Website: walmart
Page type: billing-address
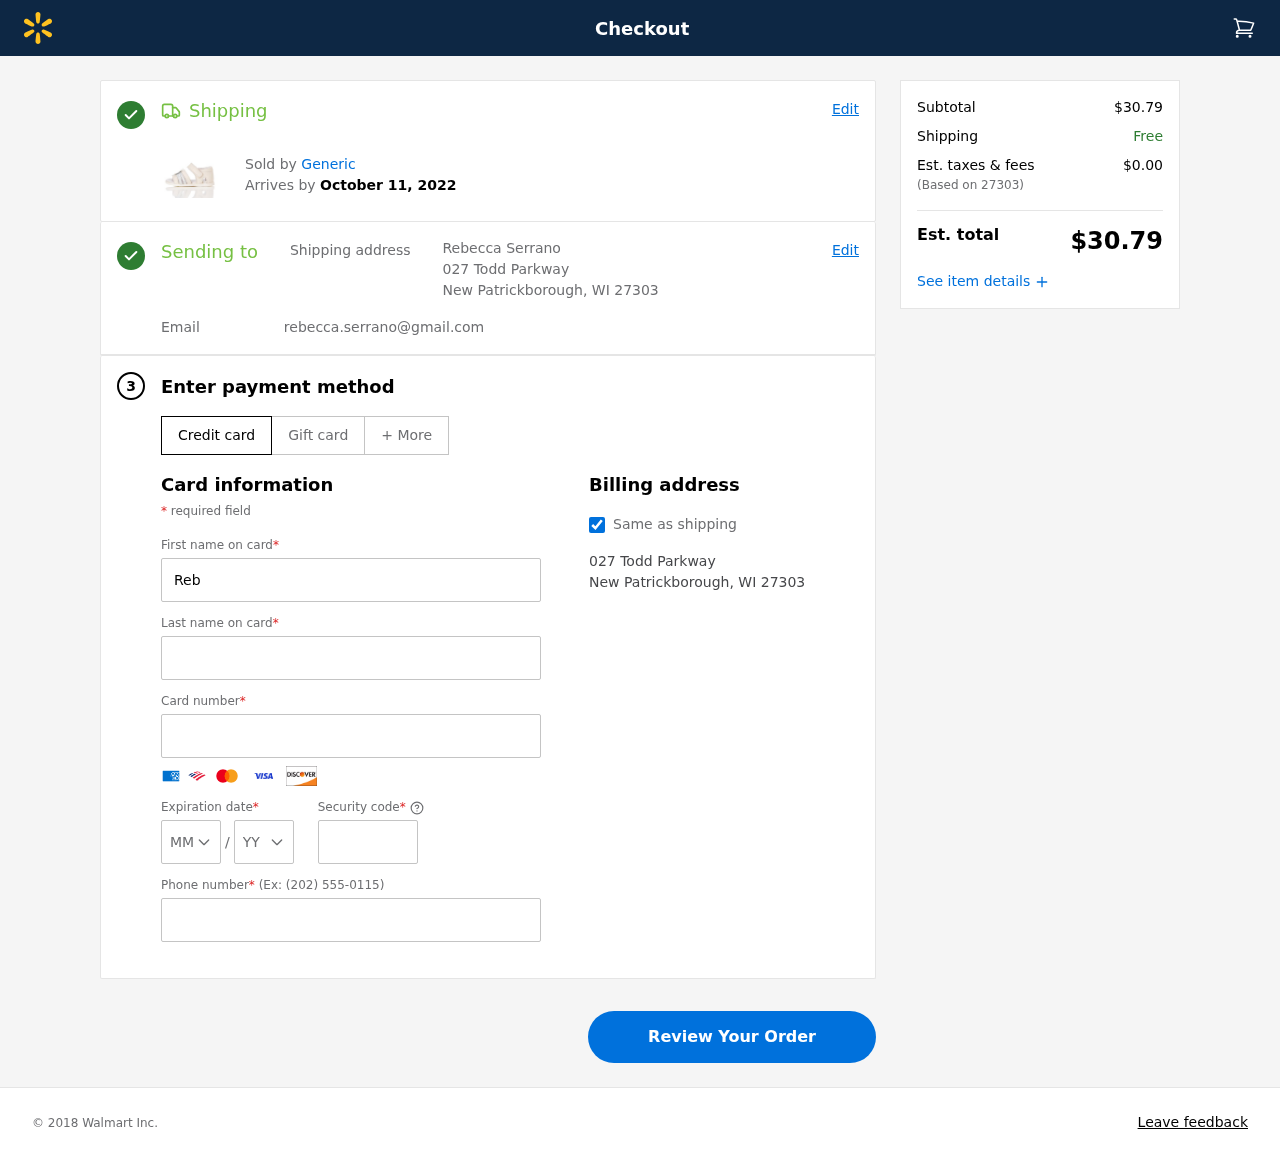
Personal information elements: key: PII_CARD_CVV
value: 536
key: PII_CARD_EXPIRY_MONTH
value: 06
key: PII_CARD_EXPIRY_YEAR
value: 30
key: PII_CARD_NUMBER
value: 6011 9641 3204 9561
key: PII_CITY_STATE_ZIP
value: New Patrickborough, WI 27303
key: PII_EMAIL
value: rebecca.serrano@gmail.com
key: PII_FIRSTNAME
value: Rebecca
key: PII_FULLNAME
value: Rebecca Serrano
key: PII_LASTNAME
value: Serrano
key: PII_PHONE
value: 4326043714
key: PII_POSTCODE
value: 27303
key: PII_STREET
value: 027 Todd Parkway
Product elements: key: PRODUCT1_BRAND
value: Generic
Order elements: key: ORDER_DELIVERY_DATE
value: October 11, 2022
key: ORDER_SUBTOTAL
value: $30.79
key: ORDER_TAX
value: $0.00
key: ORDER_TOTAL
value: $30.79